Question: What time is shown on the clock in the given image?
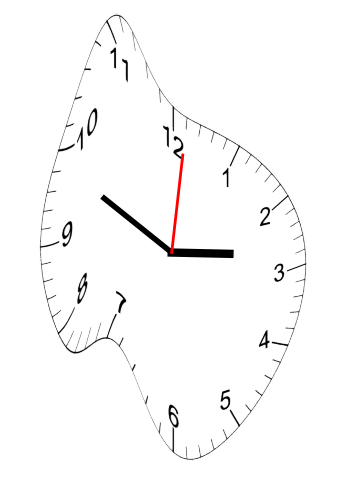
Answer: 02:49:01